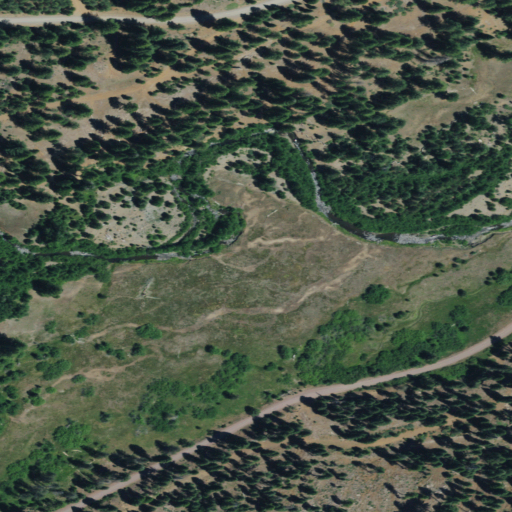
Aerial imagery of plain(s) in California named Fanani Meadow containing evergreen forest, woody wetlands, herbaceous wetlands, shrub, open development, medium intensity development, and grassland